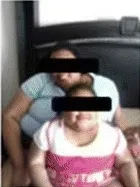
Photographic progression demonstrating the dramatic weight gain of our patient over 18 months. Just prior to presentation with her mother.
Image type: medical_photograph (skin_photograph)